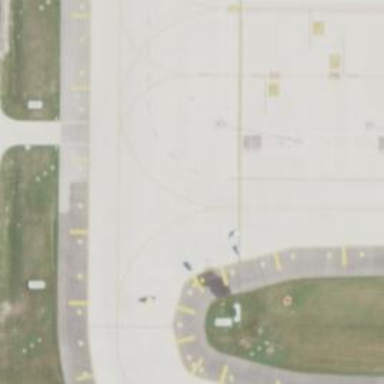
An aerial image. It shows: Image of taxiway at airport.